Field crop: tomato
Growth stage: 1
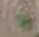
Species: solanum